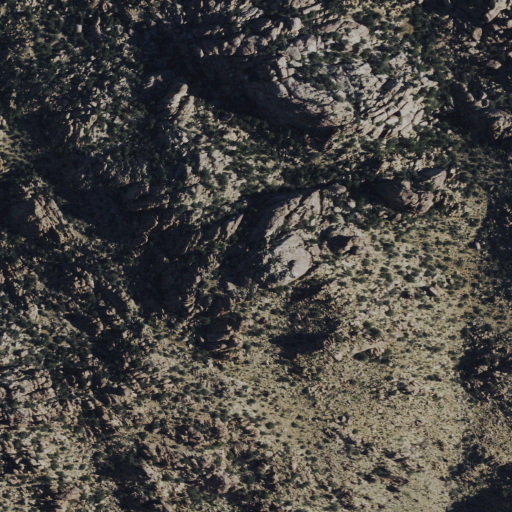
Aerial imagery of mountain in California named Queen Mountain containing shrub, evergreen forest, and grassland